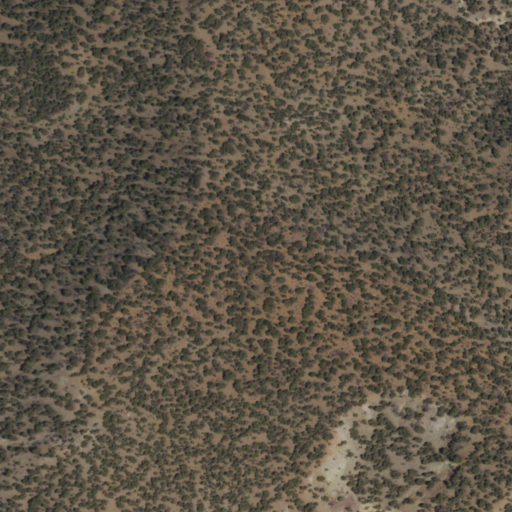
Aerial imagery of mountain in New Mexico named Hart Mountain containing evergreen forest and shrub